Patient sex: M
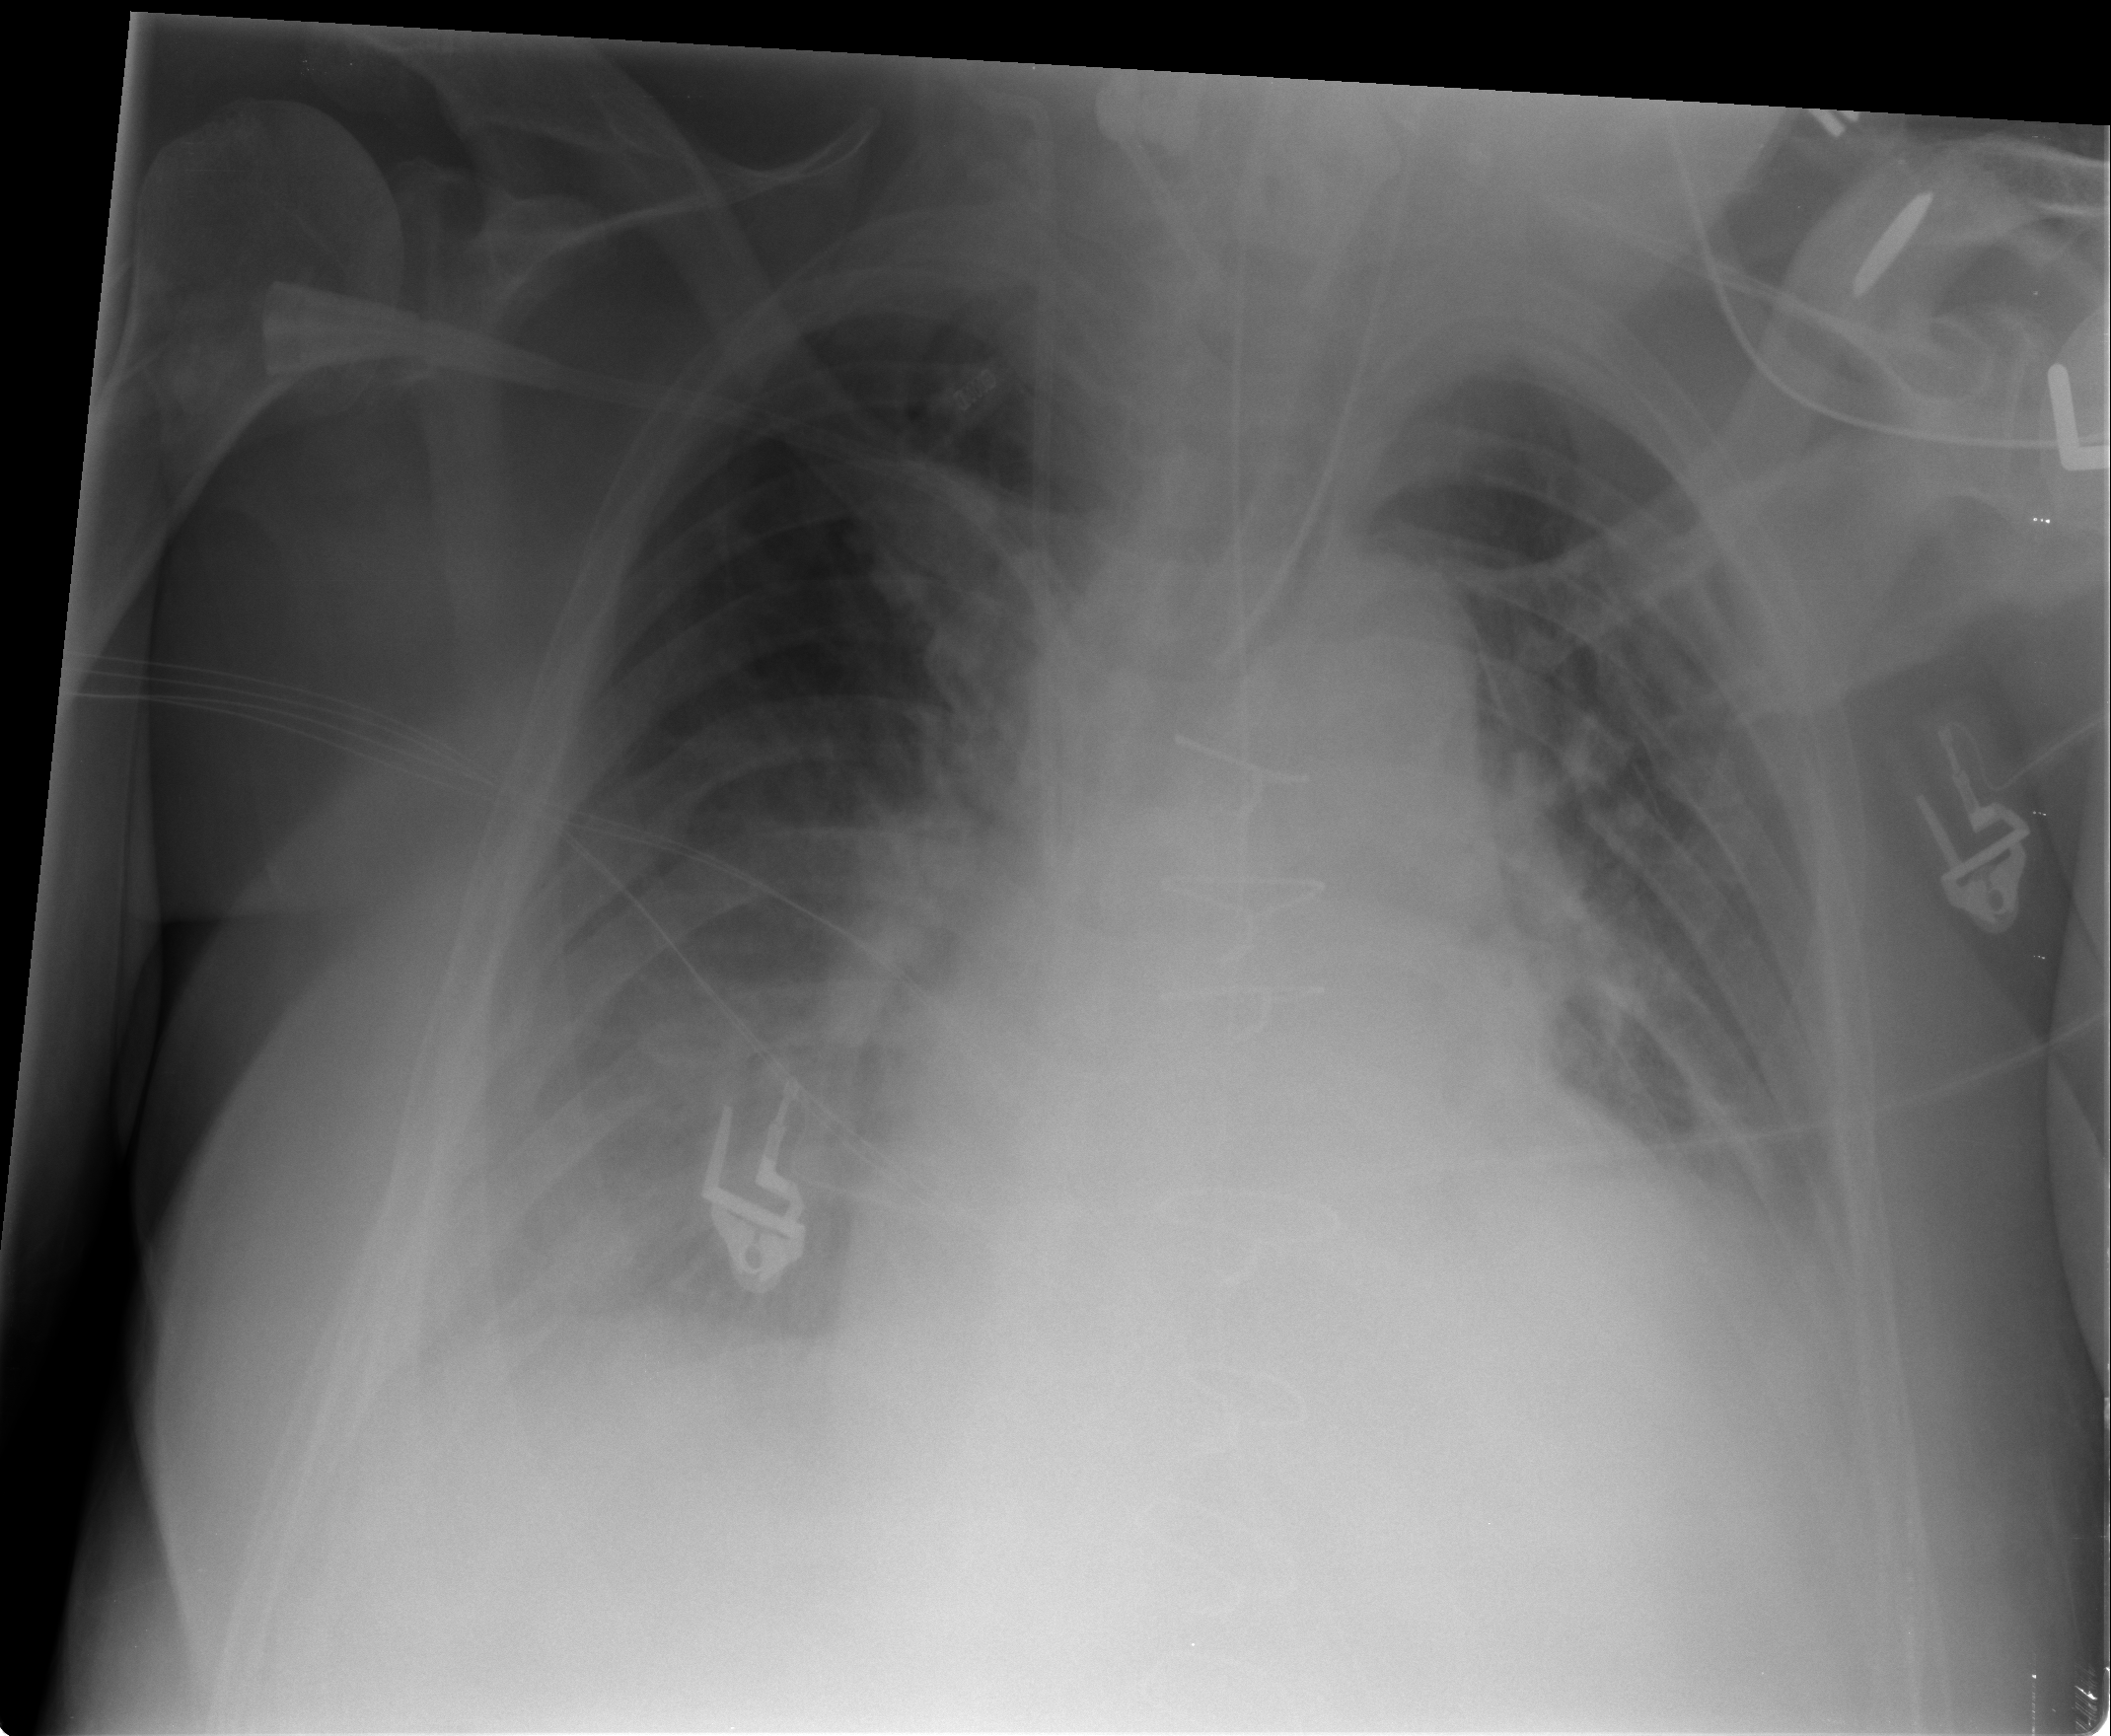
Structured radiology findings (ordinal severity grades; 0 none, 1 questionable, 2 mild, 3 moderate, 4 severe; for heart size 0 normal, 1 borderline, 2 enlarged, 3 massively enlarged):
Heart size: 3
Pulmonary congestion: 3
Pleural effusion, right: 2
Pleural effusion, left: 2
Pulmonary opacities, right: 0
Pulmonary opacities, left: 0
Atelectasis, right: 2
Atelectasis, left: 2